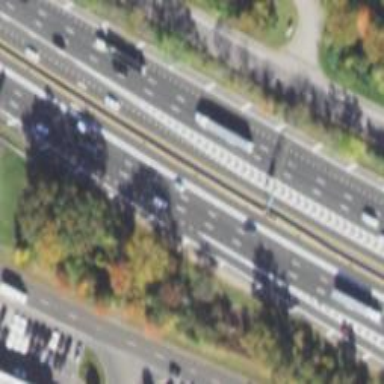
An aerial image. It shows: Asphalt motorway link.